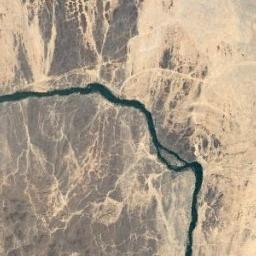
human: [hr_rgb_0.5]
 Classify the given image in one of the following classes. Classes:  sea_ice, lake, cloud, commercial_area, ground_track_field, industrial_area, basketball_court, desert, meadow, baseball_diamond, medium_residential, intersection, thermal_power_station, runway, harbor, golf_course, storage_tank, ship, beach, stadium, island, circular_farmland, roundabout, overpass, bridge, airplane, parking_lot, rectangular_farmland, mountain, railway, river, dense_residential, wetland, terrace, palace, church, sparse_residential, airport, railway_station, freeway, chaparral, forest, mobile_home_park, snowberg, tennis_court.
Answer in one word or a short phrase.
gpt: river